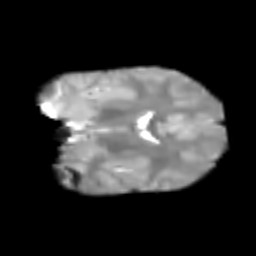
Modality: T2w
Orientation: coronal
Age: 6
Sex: female
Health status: healthy